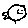
Label: fish